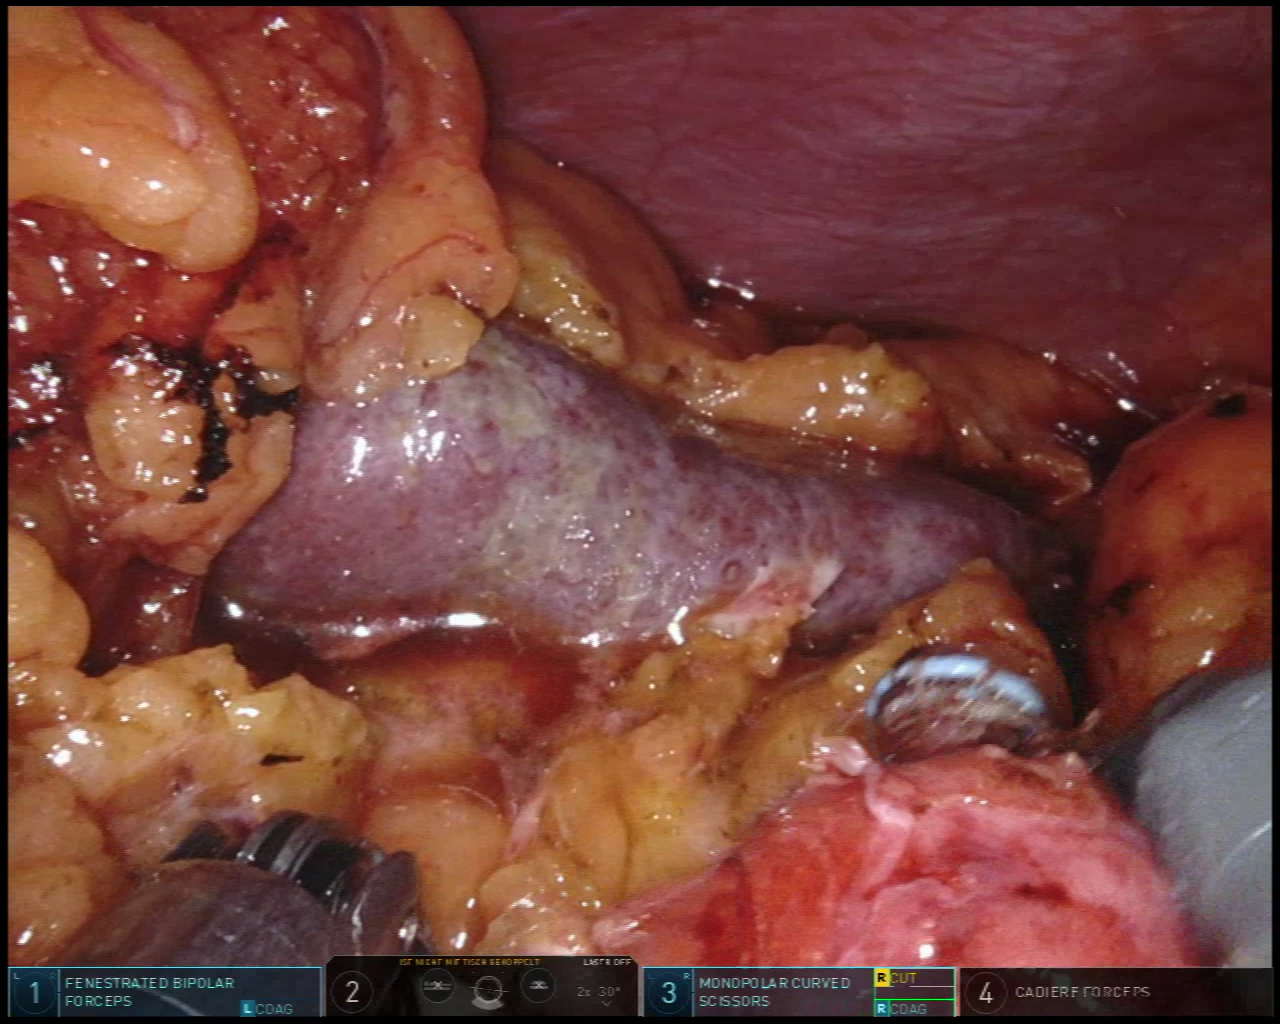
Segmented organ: spleen
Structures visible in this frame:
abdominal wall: yes
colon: yes
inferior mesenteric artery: no
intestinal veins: no
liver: no
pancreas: no
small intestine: no
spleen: yes
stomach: no
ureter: no
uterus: no
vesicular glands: no